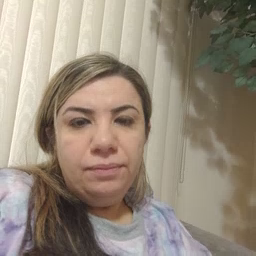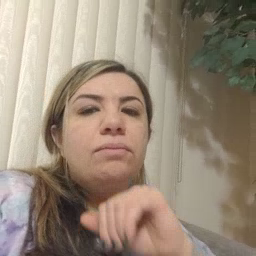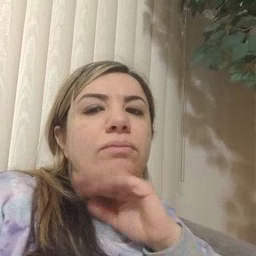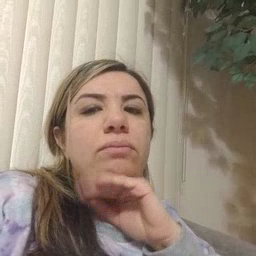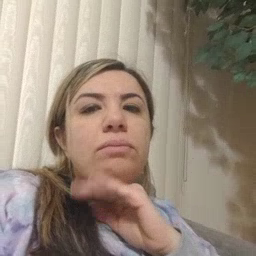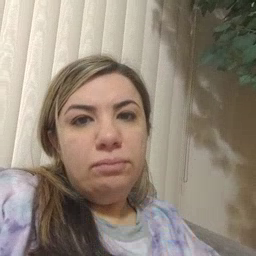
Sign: pig